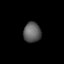
Tissue: lung
Cell type: Myeloid cells
Senescence score: 0.5524
Nuclear area (px): 341
Mean DAPI intensity: 95.868